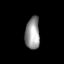
Tissue: lung
Cell type: T cells
Senescence score: 0.7113
Nuclear area (px): 457
Mean DAPI intensity: 150.794